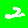
Digit: 2